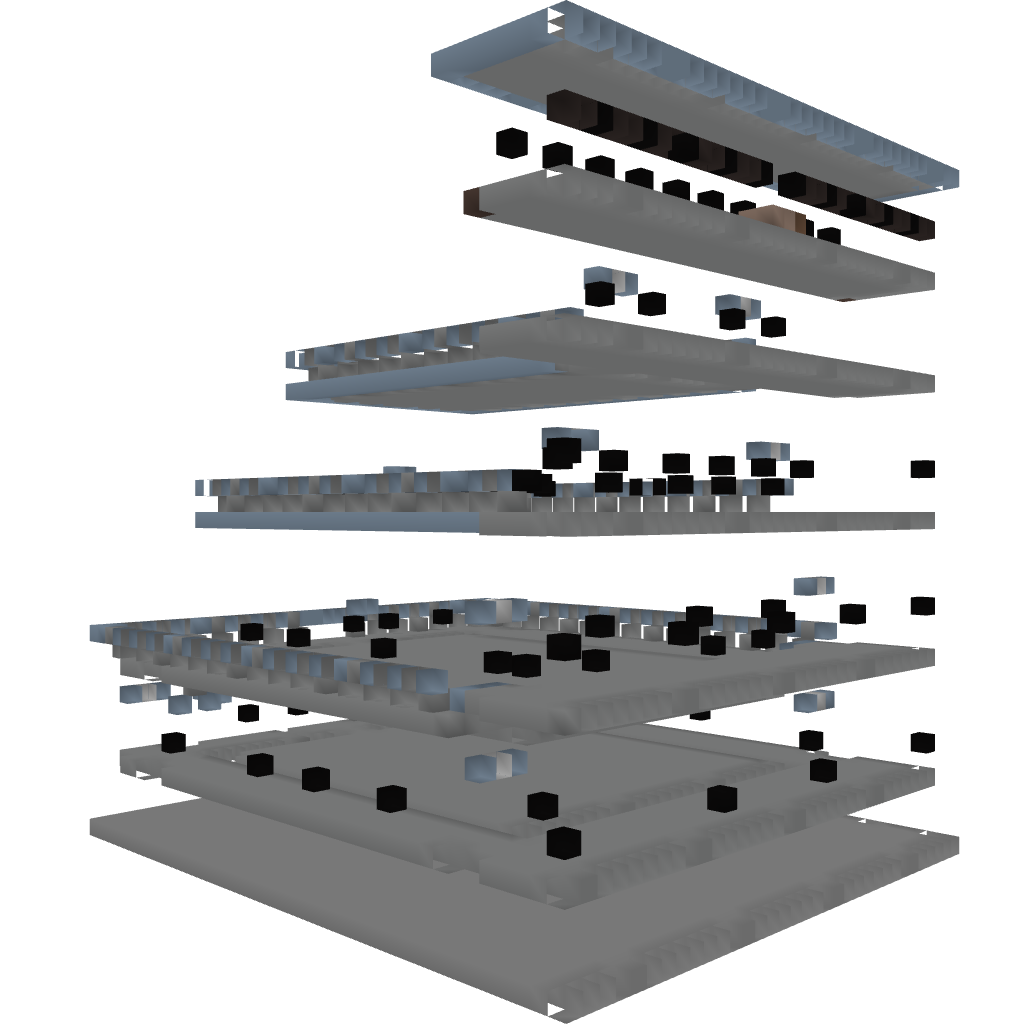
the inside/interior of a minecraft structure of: City Capital Fortress